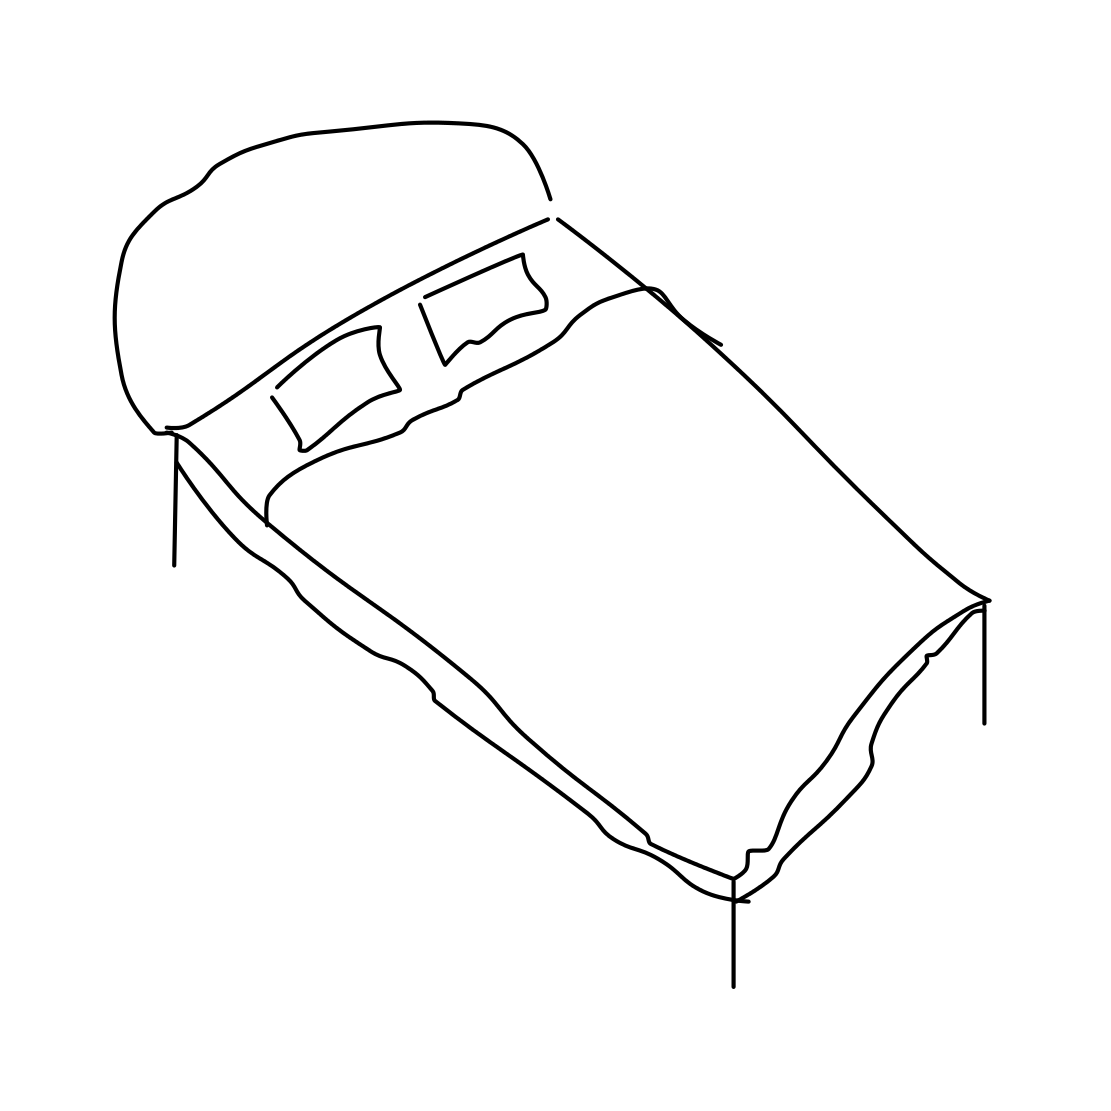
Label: bed